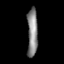
Tissue: skin
Cell type: Epithelial cells
Senescence score: 0.2669
Nuclear area (px): 490
Mean DAPI intensity: 134.892